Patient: sex F, age 70
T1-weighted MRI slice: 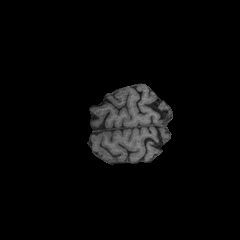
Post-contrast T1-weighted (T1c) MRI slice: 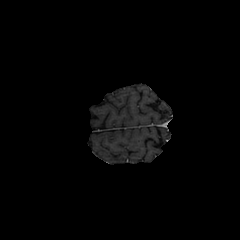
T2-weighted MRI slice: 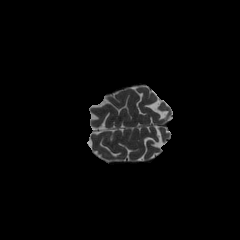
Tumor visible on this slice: yes
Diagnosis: Oligodendroglioma, IDH-mutant, 1p/19q-codeleted
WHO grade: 2